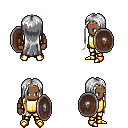
a pixel art fantasy rpg character, male body template, human, dark skin, gold chest armor, gold greaves, white extra-long hairstyle, bronze tiara, leather bracers, gold boots, shield, four views (front, back, left, right), 2x2 character sprite sheet, small pixel art, hard edges, no anti-aliasing